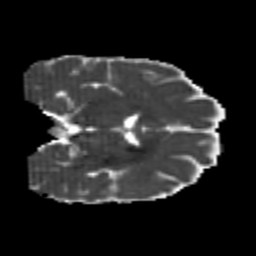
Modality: MD
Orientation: coronal
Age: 20
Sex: male
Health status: healthy
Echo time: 0.074 s